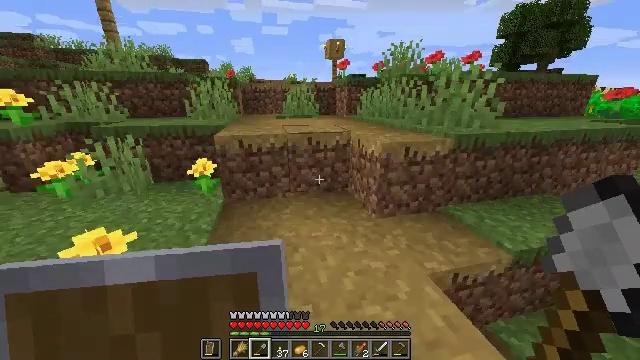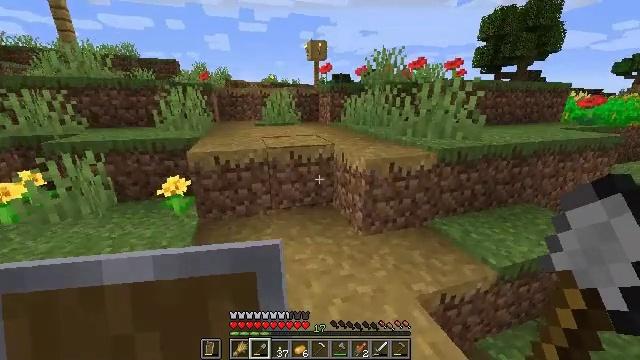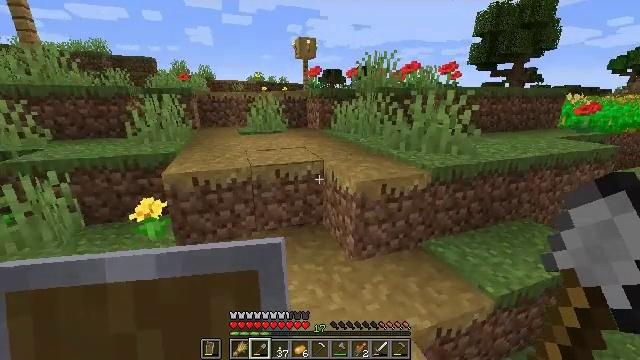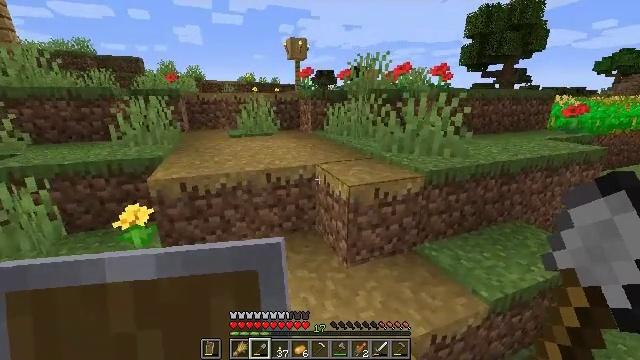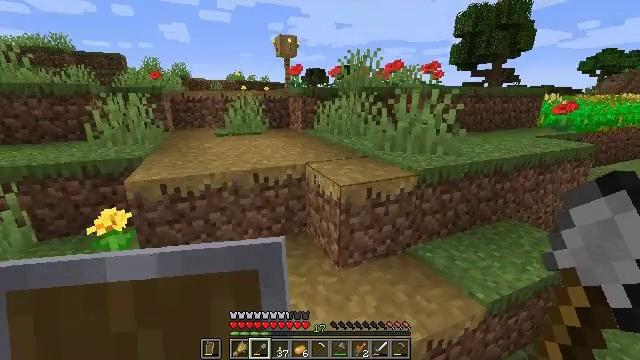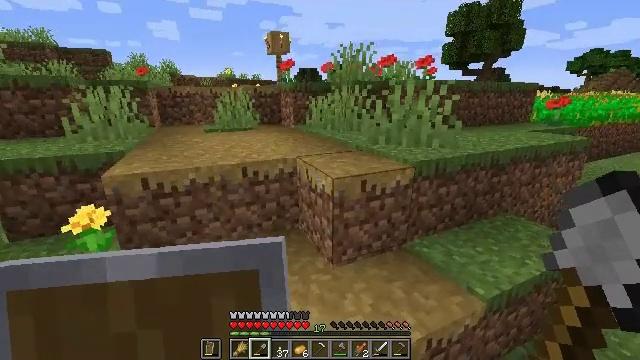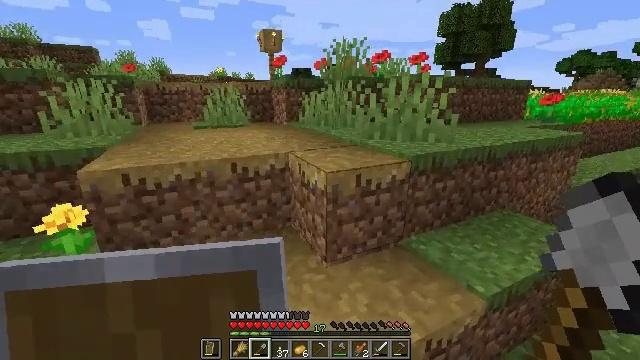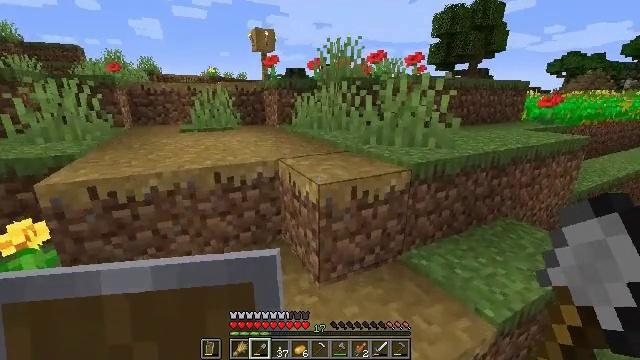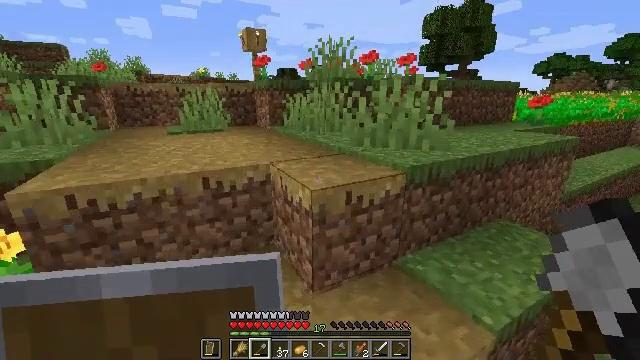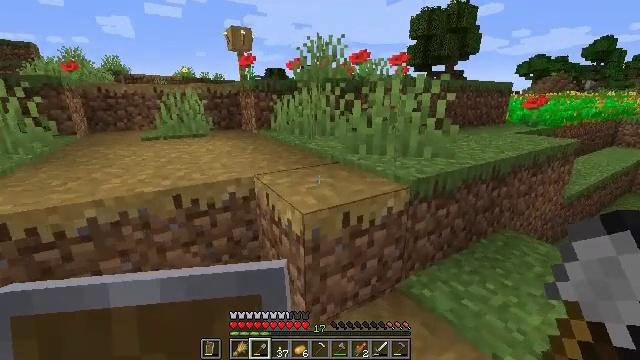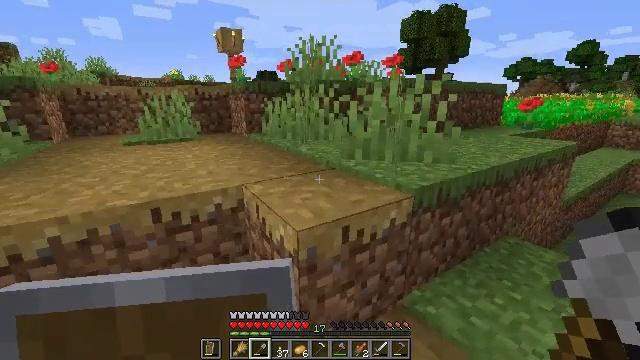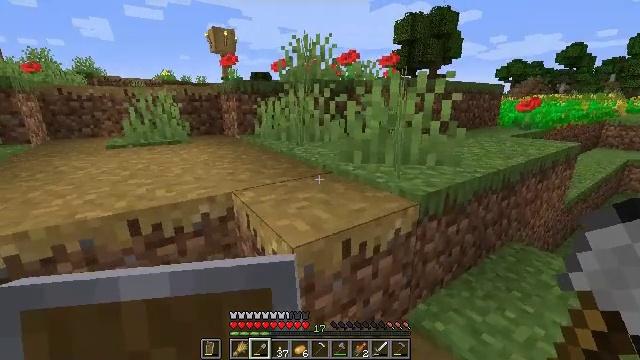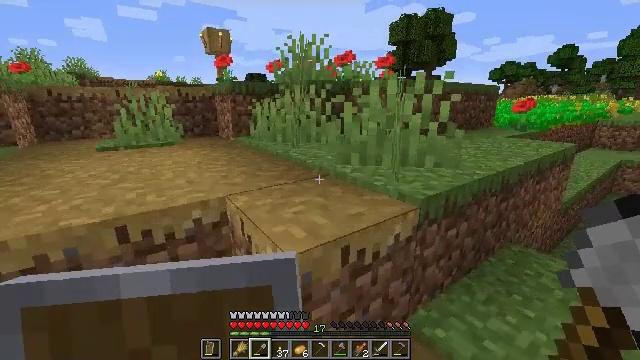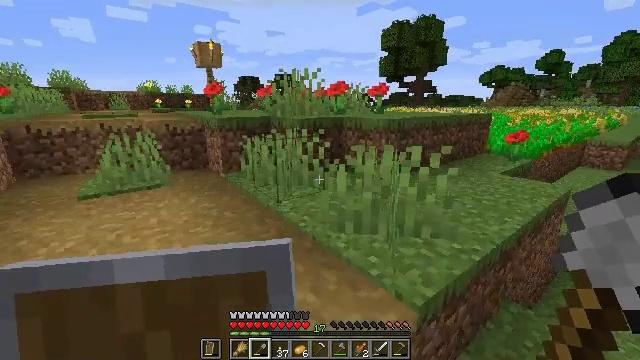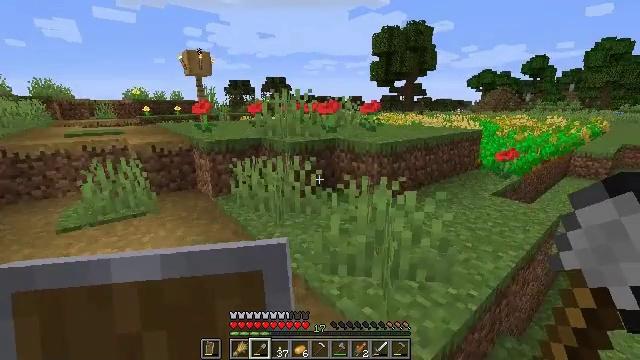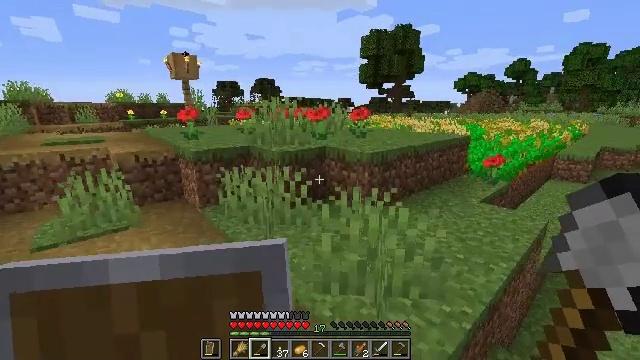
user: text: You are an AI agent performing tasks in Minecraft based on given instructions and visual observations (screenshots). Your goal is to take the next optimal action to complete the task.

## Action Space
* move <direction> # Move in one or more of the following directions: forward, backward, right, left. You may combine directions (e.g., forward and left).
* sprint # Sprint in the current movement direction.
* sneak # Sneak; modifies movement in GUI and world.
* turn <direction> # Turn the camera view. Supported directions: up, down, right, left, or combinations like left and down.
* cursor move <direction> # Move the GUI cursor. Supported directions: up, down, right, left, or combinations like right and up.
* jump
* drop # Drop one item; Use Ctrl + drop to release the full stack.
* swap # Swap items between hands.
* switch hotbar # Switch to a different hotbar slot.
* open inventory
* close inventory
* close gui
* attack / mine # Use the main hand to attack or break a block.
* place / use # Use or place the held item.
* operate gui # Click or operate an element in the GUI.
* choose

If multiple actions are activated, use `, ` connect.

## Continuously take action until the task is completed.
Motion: motion action
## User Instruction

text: Destroy the wheat to collect it.
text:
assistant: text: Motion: move forward, turn right and up
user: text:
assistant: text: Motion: move forward, turn right
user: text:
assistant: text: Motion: move forward, turn right
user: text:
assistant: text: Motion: move forward, turn right
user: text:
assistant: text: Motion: move forward, turn right
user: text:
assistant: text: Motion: move forward, turn right
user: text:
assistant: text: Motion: move forward, turn right
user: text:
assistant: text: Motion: move forward, turn right
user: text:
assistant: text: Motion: move forward, turn right
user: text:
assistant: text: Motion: move forward, turn right
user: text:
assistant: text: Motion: move forward, turn right
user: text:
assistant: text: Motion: move forward, jump
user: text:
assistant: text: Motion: move forward, turn right, jump
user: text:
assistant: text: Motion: move forward, turn right, jump
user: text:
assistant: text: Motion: move forward, turn right, jump
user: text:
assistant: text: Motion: move forward, turn right
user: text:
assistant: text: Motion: move forward, turn right
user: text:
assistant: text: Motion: move forward, turn right
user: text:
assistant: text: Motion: move forward
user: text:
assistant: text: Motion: move forward
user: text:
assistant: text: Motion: move forward
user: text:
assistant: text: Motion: move forward
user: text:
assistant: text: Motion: move forward
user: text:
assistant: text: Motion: move forward and move right
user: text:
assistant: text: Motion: move forward and move right
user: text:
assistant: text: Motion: move forward and move right
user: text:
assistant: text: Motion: move forward and move right
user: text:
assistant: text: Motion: move forward and move right
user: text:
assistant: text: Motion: move forward and move right
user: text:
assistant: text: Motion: move forward and move right, turn right